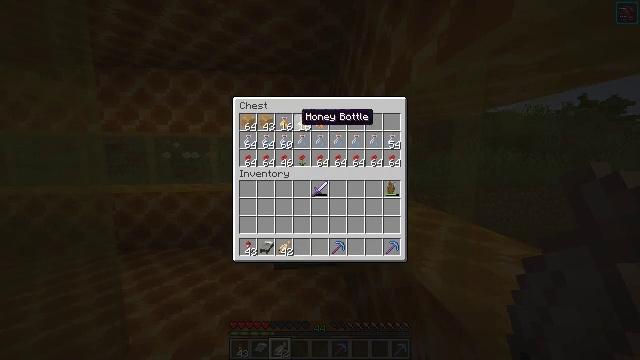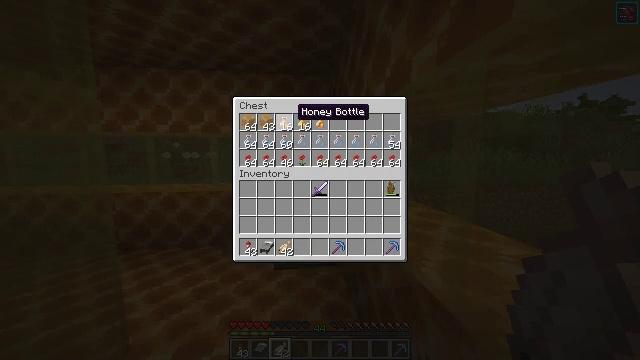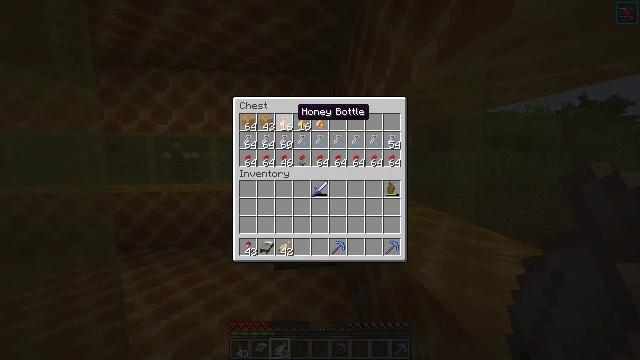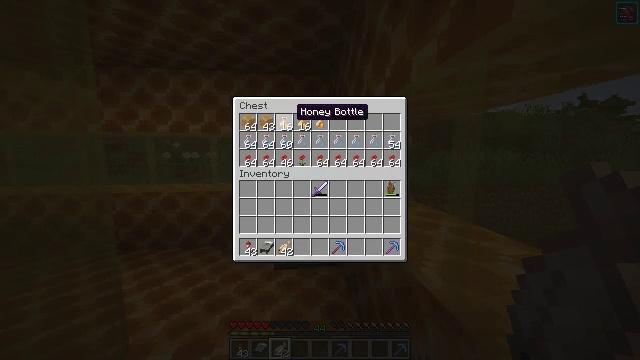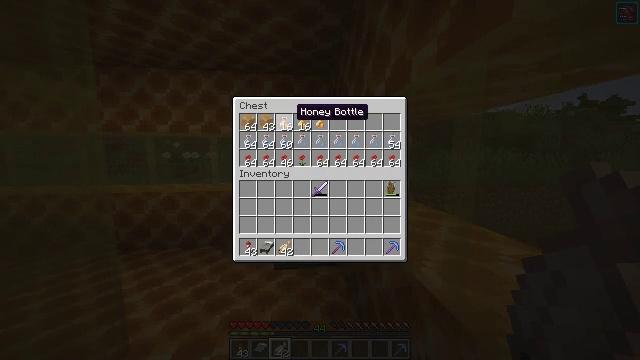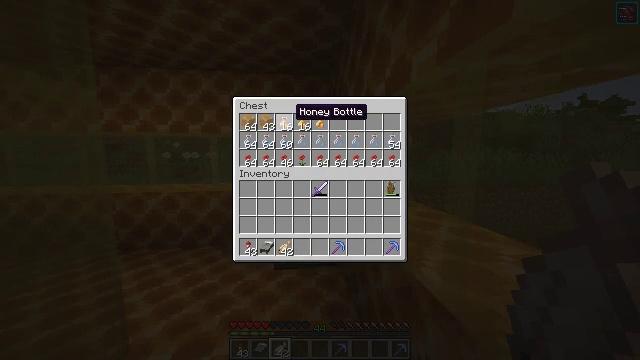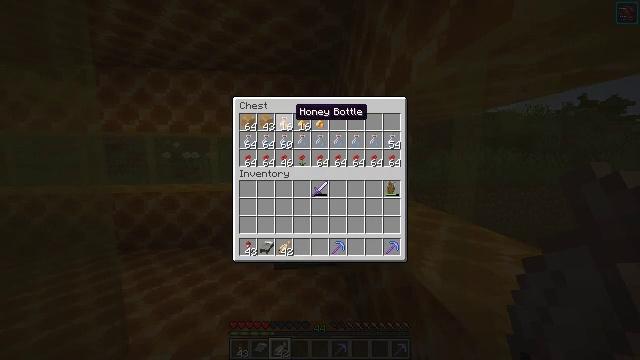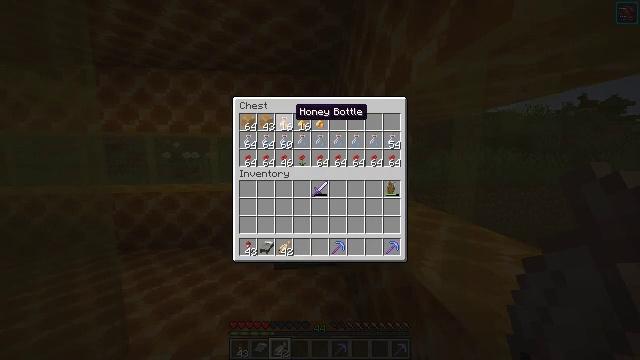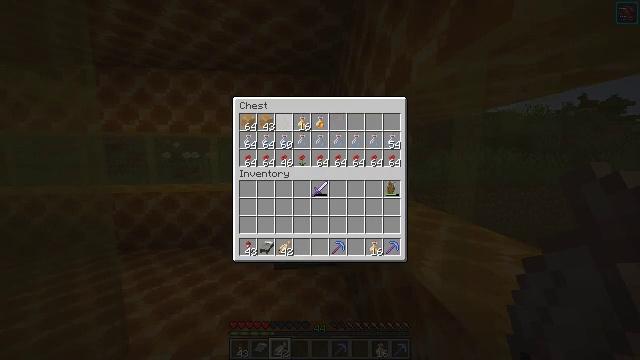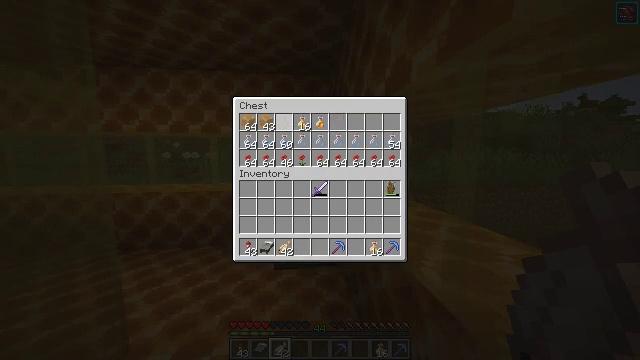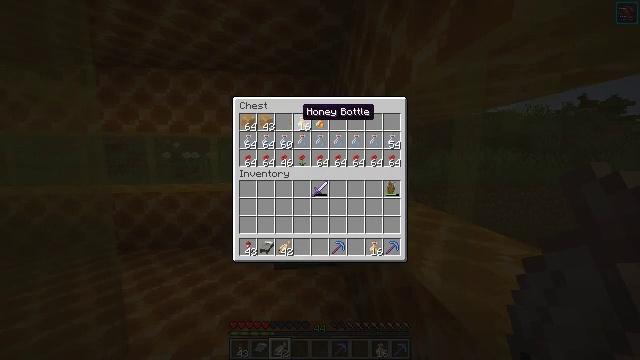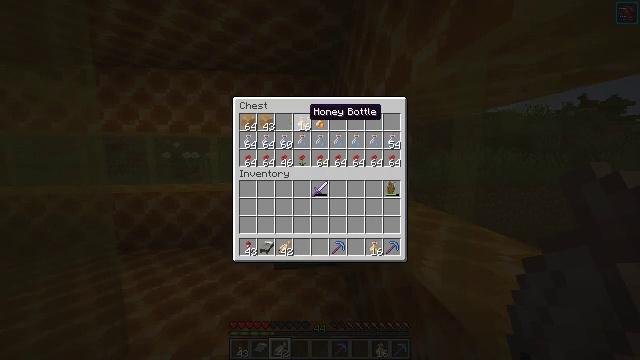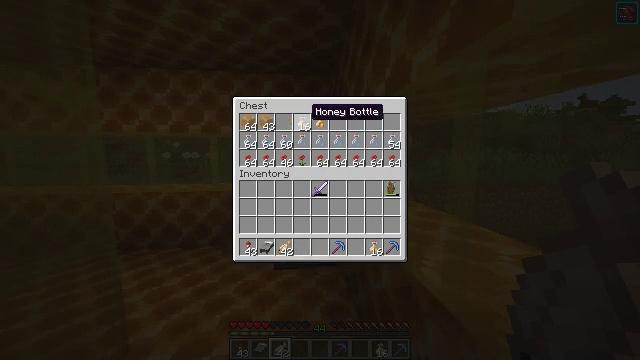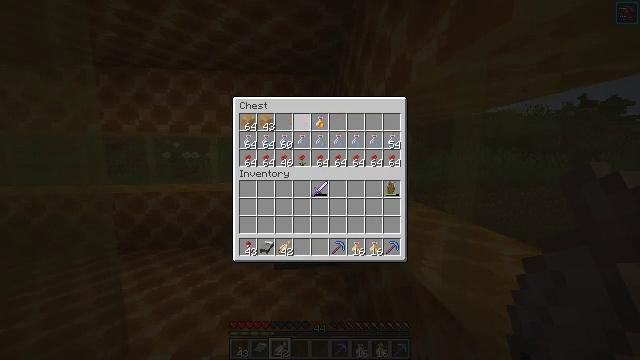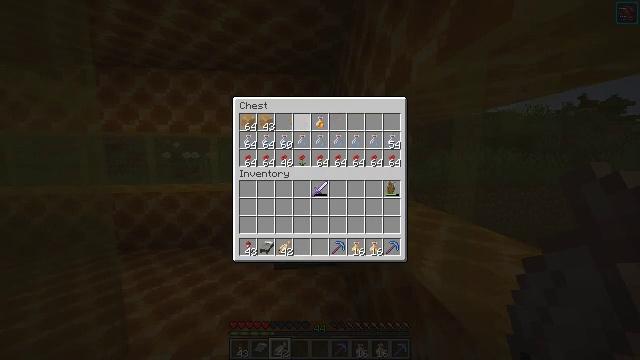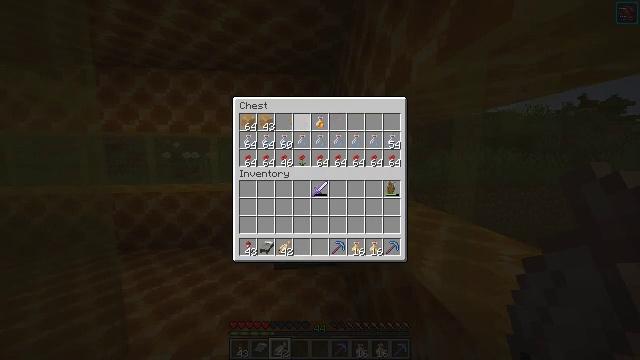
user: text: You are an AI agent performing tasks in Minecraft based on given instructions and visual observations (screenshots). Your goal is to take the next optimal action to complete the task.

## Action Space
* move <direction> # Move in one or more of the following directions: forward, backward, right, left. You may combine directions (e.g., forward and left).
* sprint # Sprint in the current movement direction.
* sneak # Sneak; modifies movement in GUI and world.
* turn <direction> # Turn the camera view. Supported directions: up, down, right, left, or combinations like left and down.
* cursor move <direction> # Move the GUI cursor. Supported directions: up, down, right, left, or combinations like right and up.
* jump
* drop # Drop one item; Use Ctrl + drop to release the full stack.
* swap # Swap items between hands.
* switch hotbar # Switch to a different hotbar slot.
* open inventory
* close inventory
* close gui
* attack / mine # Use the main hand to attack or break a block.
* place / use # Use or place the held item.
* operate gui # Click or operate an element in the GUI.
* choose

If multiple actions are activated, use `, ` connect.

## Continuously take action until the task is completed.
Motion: motion action
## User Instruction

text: Open the crafting table to craft a honey block.
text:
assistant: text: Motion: sneak
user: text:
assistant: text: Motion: sneak
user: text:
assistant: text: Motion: sneak
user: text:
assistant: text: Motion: sneak
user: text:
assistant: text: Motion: sneak
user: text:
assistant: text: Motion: sneak
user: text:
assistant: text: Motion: sneak
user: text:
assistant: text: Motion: sneak, choose
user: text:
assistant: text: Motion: sneak, choose
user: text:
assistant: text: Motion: sneak, cursor move right
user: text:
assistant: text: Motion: sneak
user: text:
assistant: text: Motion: sneak
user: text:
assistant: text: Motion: sneak, choose
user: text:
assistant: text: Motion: sneak, choose
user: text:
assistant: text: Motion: sneak
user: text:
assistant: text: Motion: sneak
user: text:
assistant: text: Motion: close inventory
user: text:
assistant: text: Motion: no_op
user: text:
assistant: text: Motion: open inventory
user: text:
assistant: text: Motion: open inventory
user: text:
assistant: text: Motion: no_op
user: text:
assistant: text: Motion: no_op
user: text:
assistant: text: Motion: cursor move right and down
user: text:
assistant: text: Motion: cursor move right and down
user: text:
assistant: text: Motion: cursor move right and down
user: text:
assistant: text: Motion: cursor move right
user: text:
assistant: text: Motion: no_op
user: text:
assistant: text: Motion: no_op
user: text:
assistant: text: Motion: no_op
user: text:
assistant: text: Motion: no_op